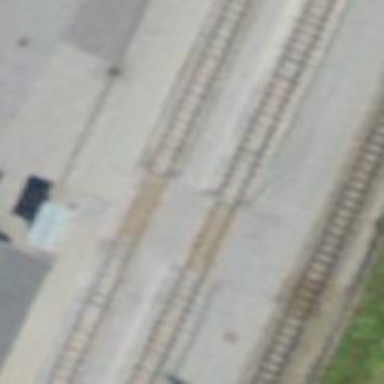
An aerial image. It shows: Narrow-gauge railway siding with electrified contact lines. It consists of one track.